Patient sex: M
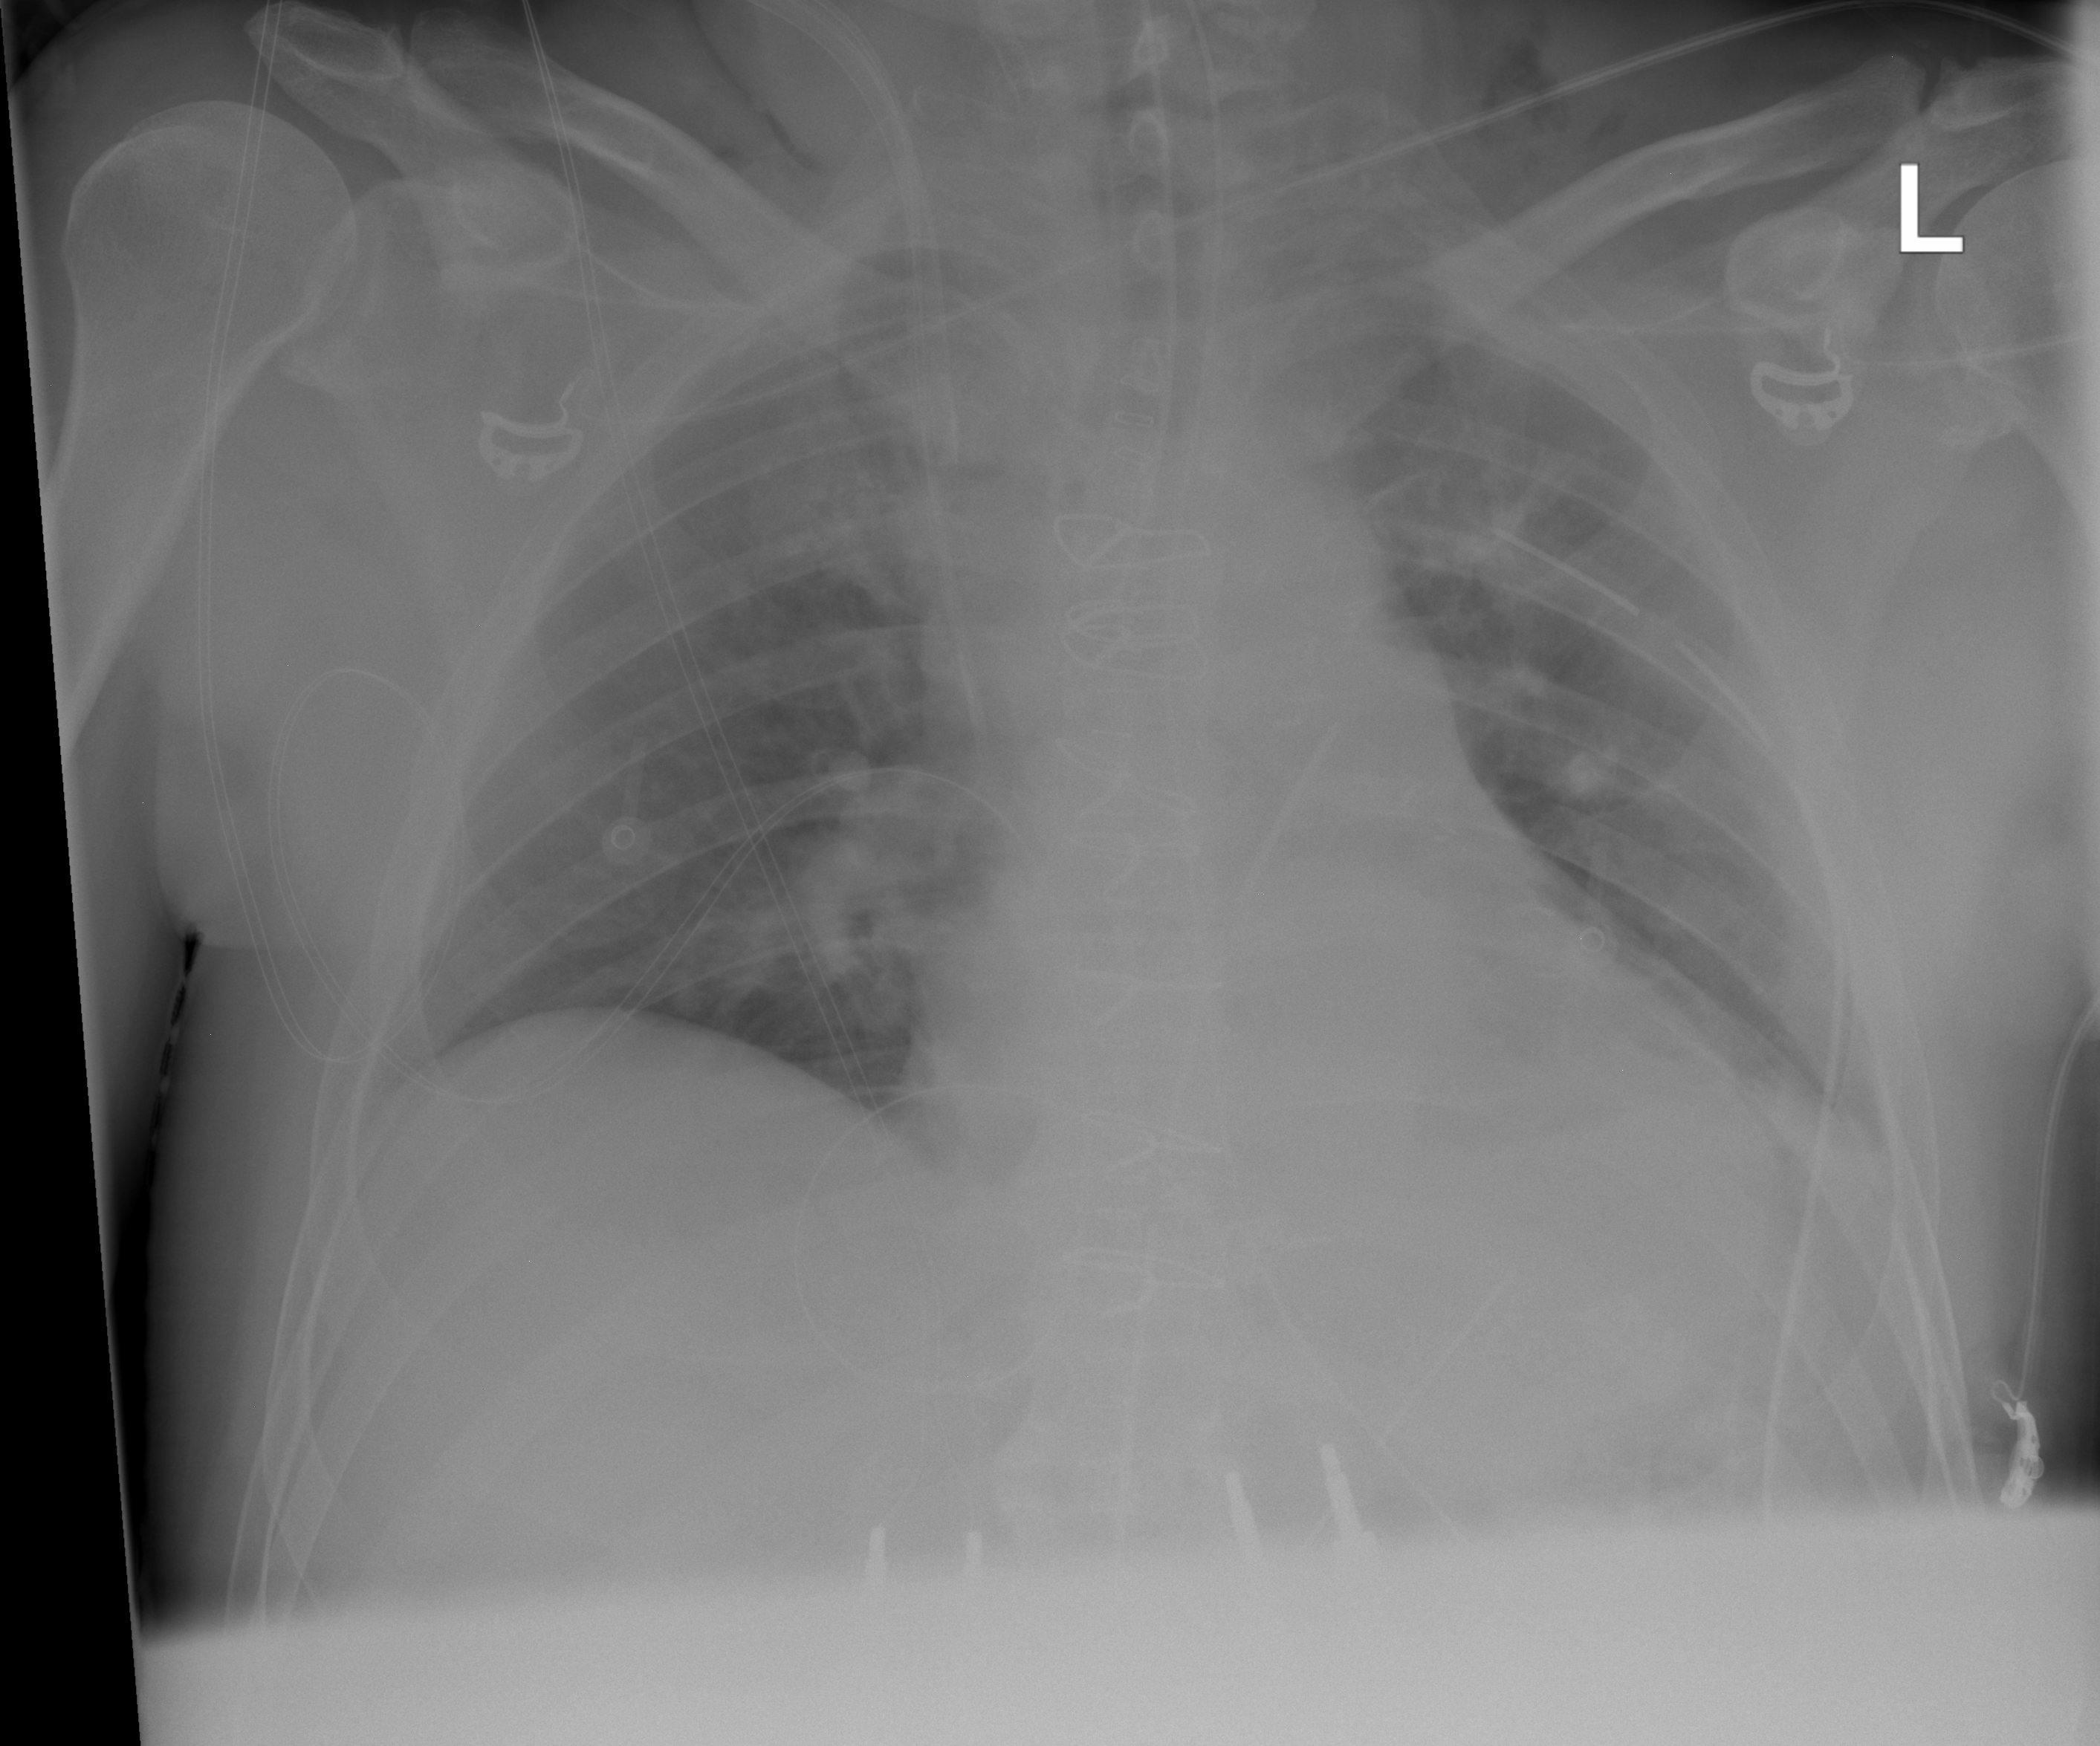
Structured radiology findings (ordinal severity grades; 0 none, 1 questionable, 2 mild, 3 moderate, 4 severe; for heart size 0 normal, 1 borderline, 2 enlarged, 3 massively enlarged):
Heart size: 0
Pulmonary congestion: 1
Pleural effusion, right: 0
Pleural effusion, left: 1
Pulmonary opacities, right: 0
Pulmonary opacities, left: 0
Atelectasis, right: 0
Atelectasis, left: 2